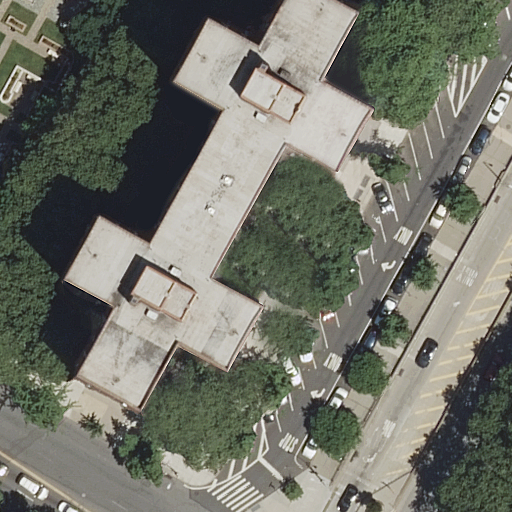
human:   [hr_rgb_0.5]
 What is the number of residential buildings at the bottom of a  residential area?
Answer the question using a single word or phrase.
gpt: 1

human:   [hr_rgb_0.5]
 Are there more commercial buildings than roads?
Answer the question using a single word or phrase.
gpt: no

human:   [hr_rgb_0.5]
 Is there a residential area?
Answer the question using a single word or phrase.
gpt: yes

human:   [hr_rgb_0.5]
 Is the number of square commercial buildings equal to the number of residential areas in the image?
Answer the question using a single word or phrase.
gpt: no

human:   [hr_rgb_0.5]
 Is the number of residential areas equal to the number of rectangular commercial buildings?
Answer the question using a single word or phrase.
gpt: no

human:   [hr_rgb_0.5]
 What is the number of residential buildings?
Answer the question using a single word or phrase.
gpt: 1

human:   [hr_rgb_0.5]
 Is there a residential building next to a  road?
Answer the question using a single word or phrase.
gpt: yes

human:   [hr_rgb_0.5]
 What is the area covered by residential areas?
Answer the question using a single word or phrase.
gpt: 247m2

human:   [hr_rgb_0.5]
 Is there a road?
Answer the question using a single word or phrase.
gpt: yes

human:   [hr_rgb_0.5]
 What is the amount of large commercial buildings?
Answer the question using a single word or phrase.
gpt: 0

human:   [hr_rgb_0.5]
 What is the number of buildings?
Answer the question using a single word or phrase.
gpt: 1

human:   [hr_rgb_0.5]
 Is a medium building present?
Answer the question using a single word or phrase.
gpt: no

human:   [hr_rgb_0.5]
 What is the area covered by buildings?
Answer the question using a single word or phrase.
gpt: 1912m2

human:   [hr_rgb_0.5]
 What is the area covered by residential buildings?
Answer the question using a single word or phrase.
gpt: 1912m2

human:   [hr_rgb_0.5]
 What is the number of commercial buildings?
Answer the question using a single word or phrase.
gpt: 0

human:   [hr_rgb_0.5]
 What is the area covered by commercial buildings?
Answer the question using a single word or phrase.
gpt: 0m2

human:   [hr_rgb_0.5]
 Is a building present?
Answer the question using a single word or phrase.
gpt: yes

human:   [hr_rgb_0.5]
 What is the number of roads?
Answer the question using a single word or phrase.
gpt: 5

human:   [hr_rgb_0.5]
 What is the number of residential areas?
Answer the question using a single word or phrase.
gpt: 2

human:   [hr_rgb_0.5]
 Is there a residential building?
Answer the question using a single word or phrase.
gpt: yes

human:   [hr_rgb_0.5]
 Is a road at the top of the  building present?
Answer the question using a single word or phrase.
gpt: no

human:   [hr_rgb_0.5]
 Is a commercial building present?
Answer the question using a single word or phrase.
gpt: no

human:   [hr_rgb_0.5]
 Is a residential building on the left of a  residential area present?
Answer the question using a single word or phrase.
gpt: yes

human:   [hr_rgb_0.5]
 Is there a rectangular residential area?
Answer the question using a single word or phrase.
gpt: yes

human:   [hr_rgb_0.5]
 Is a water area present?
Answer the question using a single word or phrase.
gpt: no

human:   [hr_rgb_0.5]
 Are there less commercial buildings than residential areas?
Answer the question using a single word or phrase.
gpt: yes

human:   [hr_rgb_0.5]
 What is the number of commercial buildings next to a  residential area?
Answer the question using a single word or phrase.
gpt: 0

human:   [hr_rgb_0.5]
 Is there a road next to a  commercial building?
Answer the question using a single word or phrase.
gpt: no

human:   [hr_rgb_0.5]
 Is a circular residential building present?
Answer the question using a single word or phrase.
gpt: no

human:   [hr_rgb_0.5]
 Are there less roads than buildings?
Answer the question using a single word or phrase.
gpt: no

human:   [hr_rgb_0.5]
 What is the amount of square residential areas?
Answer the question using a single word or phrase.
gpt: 0

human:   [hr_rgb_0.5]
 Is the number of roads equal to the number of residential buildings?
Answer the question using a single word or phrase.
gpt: no

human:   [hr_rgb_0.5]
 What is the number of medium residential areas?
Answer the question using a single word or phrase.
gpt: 1

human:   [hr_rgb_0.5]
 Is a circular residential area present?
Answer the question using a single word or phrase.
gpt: no

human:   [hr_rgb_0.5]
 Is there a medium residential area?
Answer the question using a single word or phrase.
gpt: yes

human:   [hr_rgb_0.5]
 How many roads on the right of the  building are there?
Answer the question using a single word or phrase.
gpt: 3

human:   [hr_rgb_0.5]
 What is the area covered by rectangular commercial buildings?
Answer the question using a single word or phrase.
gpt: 0m2

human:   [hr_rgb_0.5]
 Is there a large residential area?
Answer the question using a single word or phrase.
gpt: no

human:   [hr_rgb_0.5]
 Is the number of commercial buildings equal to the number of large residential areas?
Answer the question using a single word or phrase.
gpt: yes

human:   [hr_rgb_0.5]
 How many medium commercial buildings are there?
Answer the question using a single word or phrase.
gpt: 0

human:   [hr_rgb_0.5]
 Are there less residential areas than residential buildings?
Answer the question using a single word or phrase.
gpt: no

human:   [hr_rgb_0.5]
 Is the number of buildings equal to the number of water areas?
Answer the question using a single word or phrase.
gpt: no

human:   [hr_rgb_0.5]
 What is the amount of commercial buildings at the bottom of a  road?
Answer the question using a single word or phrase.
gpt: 0

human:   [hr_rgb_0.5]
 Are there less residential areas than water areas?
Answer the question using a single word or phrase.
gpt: no

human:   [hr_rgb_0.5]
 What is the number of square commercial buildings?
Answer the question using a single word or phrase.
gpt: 0

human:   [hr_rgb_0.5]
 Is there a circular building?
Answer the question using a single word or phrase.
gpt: no

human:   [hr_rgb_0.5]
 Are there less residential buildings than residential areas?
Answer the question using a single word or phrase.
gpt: yes

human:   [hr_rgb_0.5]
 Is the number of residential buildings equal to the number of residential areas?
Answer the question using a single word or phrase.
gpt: no

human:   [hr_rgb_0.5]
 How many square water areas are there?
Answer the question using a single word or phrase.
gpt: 0

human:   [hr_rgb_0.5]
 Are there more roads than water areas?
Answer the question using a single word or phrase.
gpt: yes

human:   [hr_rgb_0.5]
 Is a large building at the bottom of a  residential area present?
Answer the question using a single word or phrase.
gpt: yes

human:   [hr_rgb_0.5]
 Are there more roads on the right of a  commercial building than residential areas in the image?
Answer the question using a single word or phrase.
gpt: no

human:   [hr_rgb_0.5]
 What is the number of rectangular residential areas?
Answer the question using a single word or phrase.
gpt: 2

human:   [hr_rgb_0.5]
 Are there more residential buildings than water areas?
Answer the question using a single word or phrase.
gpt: yes

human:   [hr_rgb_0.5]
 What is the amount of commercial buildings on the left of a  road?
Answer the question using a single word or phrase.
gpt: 0

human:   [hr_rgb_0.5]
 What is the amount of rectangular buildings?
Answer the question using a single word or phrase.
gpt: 0

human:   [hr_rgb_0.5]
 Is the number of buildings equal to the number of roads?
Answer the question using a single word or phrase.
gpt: no

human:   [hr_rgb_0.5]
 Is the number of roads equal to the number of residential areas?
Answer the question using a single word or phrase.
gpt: no

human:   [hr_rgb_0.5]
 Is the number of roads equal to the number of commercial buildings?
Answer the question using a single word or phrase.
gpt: no

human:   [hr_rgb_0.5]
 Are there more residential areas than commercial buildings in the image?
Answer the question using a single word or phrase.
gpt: yes

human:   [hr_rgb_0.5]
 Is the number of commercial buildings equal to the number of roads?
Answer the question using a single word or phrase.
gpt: no

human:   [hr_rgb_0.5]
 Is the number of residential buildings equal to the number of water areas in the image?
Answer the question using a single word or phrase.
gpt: no

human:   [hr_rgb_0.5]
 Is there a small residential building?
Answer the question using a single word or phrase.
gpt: no

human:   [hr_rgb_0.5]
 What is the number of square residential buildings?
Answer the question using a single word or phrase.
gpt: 0